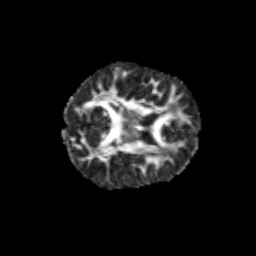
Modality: FA
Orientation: axial
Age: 12
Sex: female
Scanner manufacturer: siemens
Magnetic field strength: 3 T
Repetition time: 3.8 s
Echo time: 0.07 s